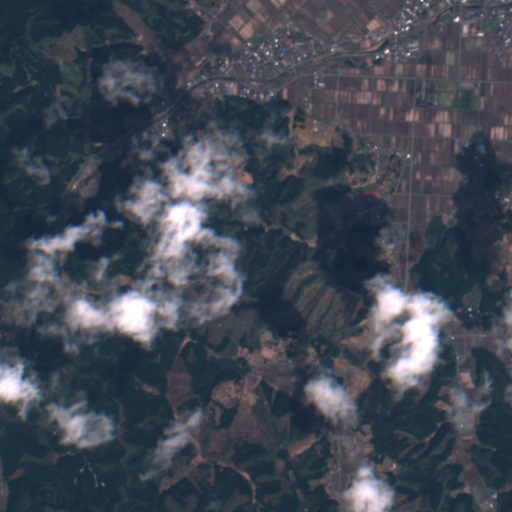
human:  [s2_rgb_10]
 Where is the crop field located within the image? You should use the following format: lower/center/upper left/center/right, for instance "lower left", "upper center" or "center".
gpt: The crop field is located in the upper right of the image.
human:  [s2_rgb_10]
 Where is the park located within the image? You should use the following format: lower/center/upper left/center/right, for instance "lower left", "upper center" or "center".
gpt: The park is located in the upper right of the image.
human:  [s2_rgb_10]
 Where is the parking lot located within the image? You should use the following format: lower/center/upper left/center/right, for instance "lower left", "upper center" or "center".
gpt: The parking lot is located in the upper right of the image.
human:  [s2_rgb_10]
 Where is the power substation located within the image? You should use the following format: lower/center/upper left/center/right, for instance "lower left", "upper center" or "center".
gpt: The power substation is located in the upper center of the image.
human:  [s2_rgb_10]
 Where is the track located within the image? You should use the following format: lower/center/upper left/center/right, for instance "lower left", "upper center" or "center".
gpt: The track is located in the upper right of the image.
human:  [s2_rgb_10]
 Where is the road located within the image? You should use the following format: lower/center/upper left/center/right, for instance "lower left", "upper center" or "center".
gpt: There is no road in the image.